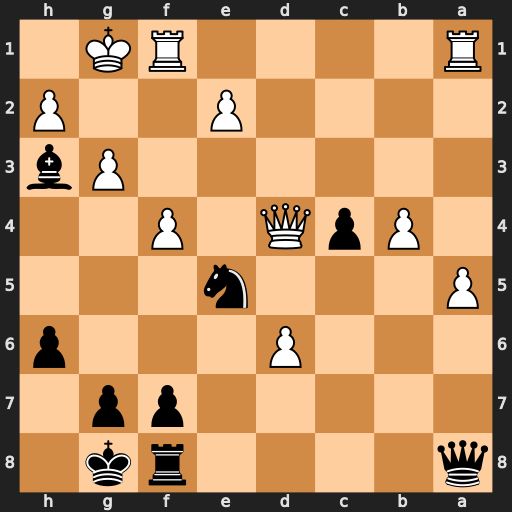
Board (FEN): q4rk1/5pp1/3P3p/P3n3/1PpQ1P2/6Pb/4P2P/R4RK1
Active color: b
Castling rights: -
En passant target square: -
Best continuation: Qg2#